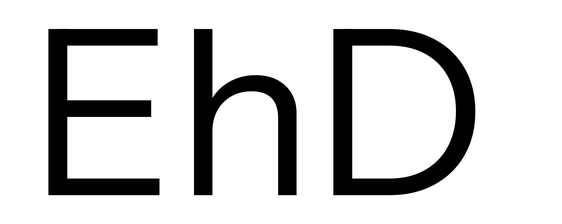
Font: InstrumentSans_Regular